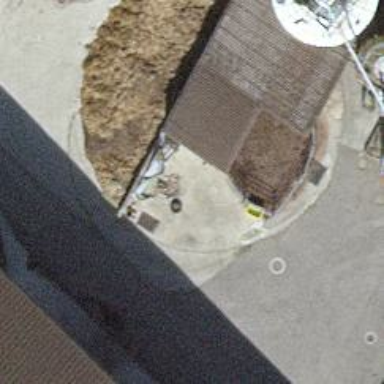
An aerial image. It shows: View of roof of building.